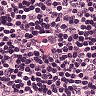
Metastatic tissue present: no